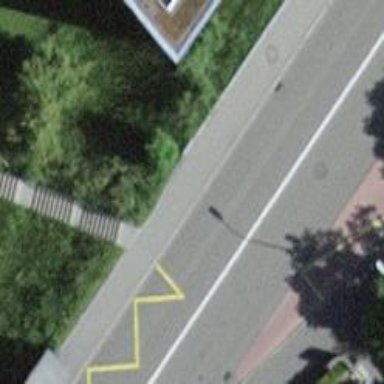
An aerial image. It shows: Concrete steps.